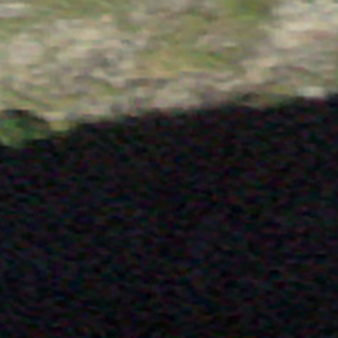
Label: other